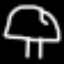
Label: mushroom